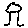
Label: tree